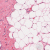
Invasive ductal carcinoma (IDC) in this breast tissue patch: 0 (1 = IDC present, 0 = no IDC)